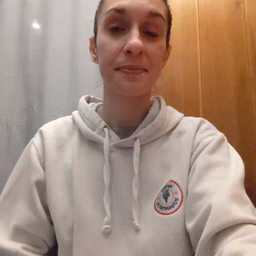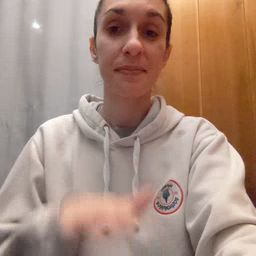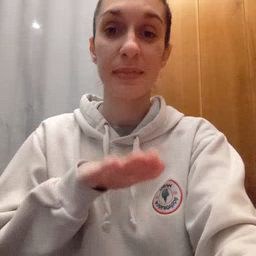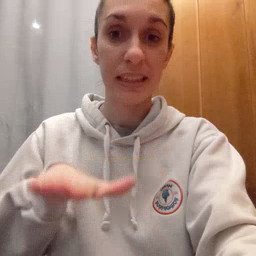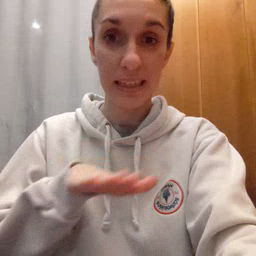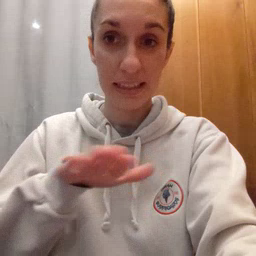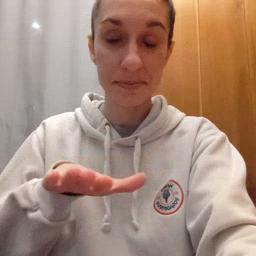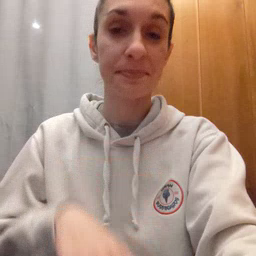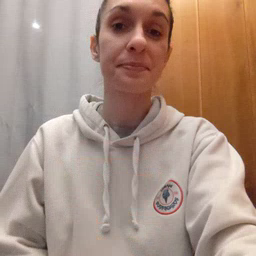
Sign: clean